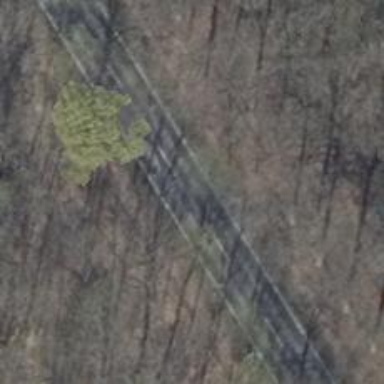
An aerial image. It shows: Secondary road with asphalt surface.